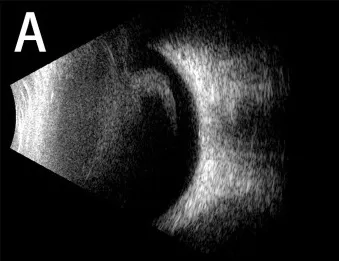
(A) Ultrasound shows an increase in echogenicity in the vitreous cavity.
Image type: ophthalmic_imaging (b_scan)